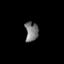
Tissue: skin
Cell type: Epithelial cells
Senescence score: 0.7632
Nuclear area (px): 245
Mean DAPI intensity: 121.38